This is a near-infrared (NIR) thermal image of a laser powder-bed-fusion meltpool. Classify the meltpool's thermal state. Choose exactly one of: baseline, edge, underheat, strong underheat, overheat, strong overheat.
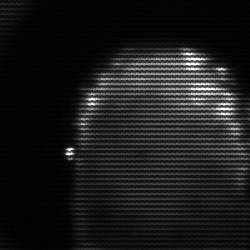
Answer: baseline